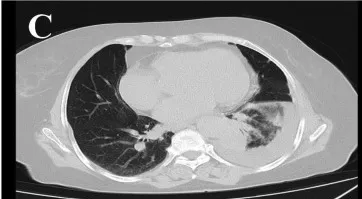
Lung cancer.
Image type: radiology (ct)